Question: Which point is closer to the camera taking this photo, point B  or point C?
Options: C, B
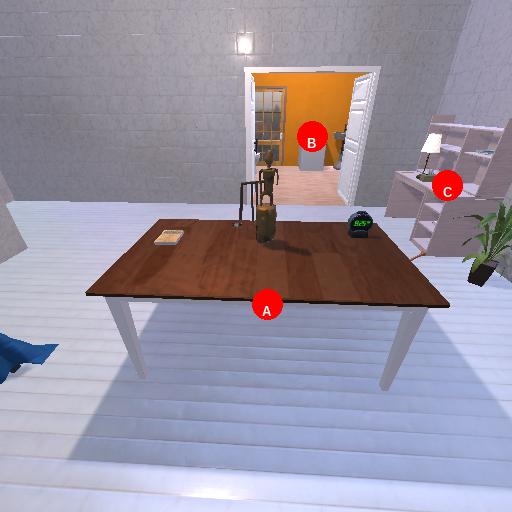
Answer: C